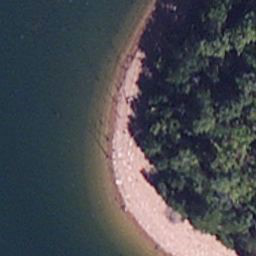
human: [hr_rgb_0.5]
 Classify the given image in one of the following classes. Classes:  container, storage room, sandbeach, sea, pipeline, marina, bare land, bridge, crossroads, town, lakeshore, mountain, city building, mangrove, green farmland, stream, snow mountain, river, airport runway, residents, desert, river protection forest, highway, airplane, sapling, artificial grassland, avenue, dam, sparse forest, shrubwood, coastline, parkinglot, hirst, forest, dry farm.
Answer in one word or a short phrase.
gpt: lakeshore